Aerial crown-view tile of a tropical tree (Barro Colorado Island, Panama), acquired 20250715:
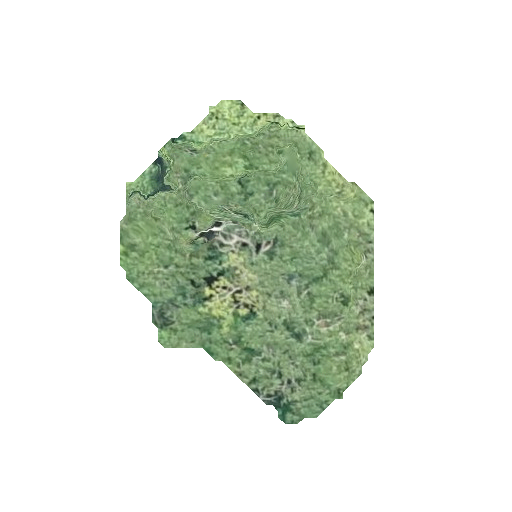
Species: Astronium graveolens
GBIF accepted scientific name: Astronium graveolens
Crown area: 84.552 m²